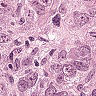
Metastatic tissue present: yes